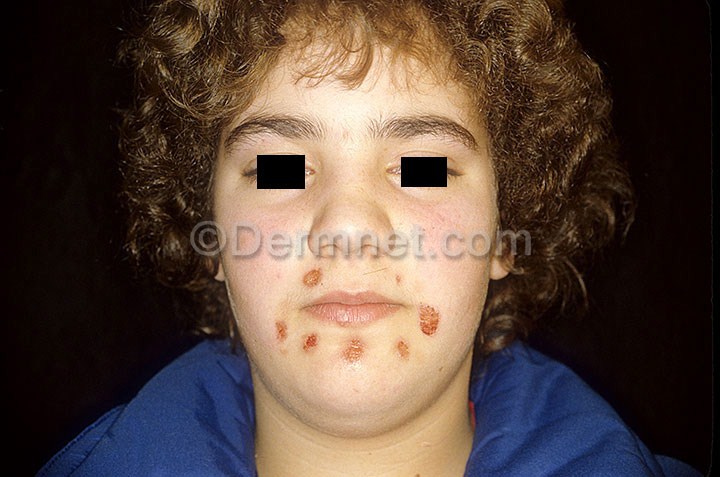
Disease: Acne and Rosacea Photos